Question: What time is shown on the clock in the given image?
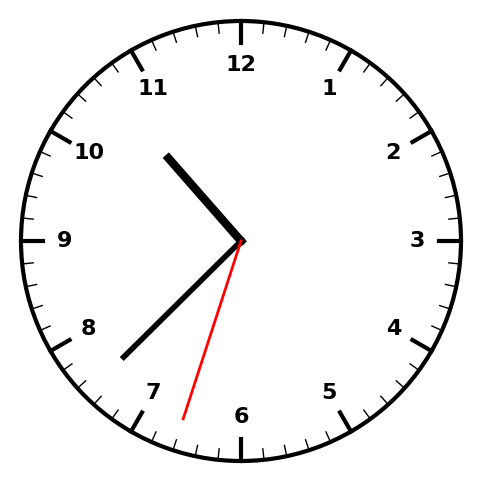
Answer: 10:37:33